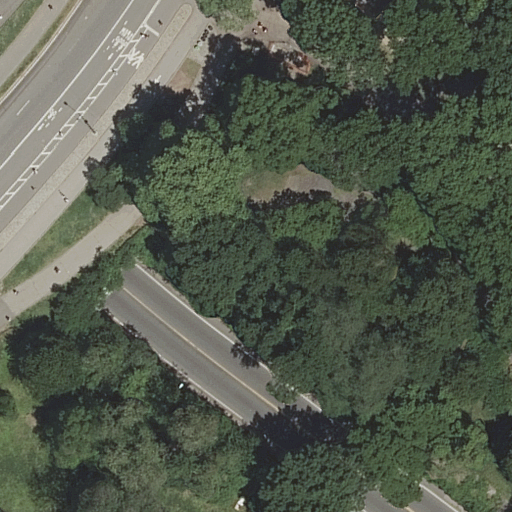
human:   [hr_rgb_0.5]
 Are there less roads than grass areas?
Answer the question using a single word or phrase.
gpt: no

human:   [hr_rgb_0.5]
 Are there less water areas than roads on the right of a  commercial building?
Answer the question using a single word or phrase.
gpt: no

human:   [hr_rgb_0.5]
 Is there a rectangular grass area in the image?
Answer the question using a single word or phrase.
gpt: yes

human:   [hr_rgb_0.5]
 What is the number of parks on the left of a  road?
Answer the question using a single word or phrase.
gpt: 0

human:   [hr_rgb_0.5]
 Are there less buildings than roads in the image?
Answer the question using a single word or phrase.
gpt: yes

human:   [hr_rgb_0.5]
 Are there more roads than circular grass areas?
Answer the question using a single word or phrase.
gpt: yes

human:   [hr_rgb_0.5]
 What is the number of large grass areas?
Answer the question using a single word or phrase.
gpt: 1

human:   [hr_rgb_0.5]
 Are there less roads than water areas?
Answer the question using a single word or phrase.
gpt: no

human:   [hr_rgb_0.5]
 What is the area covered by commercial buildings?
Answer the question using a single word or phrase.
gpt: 0m2

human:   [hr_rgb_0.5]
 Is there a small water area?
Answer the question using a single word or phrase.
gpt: no

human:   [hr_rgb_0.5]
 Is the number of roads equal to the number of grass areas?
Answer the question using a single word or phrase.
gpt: no

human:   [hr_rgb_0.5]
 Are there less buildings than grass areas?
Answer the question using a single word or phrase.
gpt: yes

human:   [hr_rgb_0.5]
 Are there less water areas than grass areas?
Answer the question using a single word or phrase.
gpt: yes

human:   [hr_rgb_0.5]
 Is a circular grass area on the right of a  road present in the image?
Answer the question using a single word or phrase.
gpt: no

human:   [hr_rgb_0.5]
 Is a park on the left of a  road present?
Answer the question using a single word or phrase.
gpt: no

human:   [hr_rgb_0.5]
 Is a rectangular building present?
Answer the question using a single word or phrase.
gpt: no

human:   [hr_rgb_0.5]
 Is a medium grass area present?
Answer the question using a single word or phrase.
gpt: no

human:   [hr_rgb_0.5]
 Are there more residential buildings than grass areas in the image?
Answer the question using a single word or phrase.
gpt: no

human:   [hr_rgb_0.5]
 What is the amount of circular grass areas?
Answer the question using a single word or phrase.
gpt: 0

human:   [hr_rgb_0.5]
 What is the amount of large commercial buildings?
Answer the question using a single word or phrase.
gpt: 0

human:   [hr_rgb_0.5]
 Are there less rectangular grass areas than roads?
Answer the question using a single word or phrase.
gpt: yes

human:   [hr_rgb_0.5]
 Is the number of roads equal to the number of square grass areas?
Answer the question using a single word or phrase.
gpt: no

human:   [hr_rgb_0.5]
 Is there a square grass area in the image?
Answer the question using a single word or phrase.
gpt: no

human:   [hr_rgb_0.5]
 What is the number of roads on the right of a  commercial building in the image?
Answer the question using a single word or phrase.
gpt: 0

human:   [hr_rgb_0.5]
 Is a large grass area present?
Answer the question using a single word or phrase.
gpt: yes

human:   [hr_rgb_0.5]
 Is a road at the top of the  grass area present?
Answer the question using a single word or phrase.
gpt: yes

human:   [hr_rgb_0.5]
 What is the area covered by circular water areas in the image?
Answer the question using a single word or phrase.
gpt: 0m2

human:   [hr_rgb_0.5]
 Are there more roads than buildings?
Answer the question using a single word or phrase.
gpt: yes

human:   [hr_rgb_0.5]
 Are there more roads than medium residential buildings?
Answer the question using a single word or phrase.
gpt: yes

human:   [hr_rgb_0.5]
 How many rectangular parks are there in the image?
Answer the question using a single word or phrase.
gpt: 1

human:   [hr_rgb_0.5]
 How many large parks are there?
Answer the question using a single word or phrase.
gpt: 1

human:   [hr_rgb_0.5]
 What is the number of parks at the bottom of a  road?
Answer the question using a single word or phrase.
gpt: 0

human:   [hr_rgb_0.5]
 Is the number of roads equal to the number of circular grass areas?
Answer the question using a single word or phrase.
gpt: no

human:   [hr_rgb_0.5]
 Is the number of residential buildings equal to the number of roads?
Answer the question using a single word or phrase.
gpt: no

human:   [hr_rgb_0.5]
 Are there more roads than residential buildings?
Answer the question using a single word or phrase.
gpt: yes

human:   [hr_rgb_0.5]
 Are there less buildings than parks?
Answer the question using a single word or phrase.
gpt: yes